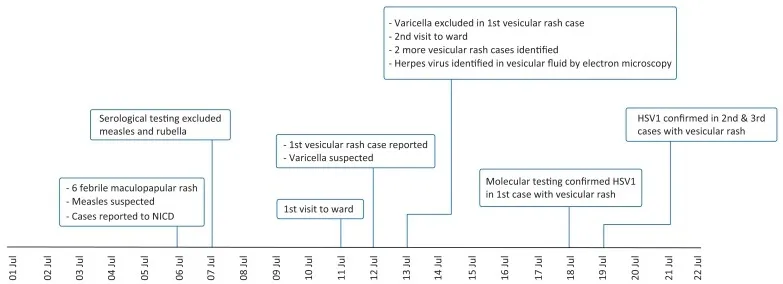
Sequence of events during the investigation, Gauteng, South Africa, July 2017.
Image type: chart (chart)